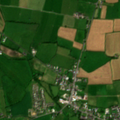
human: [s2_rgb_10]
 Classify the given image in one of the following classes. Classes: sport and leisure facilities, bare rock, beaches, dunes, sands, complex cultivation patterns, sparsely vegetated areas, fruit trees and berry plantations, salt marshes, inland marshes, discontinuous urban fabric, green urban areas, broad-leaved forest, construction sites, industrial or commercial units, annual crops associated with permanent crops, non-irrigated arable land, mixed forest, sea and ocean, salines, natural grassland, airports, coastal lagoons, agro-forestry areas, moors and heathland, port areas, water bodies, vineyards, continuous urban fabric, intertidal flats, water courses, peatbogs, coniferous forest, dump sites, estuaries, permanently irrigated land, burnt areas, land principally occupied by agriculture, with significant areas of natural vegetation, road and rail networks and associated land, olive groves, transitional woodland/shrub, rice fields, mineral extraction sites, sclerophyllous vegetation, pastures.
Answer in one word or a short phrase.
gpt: pastures